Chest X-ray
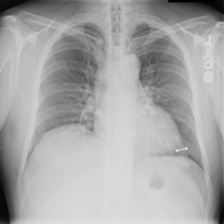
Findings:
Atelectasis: negative
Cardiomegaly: negative
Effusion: negative
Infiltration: negative
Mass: negative
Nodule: negative
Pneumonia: negative
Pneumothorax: negative
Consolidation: negative
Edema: negative
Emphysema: negative
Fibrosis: negative
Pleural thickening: negative
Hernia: negative